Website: crate-barrel
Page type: customer-info-address
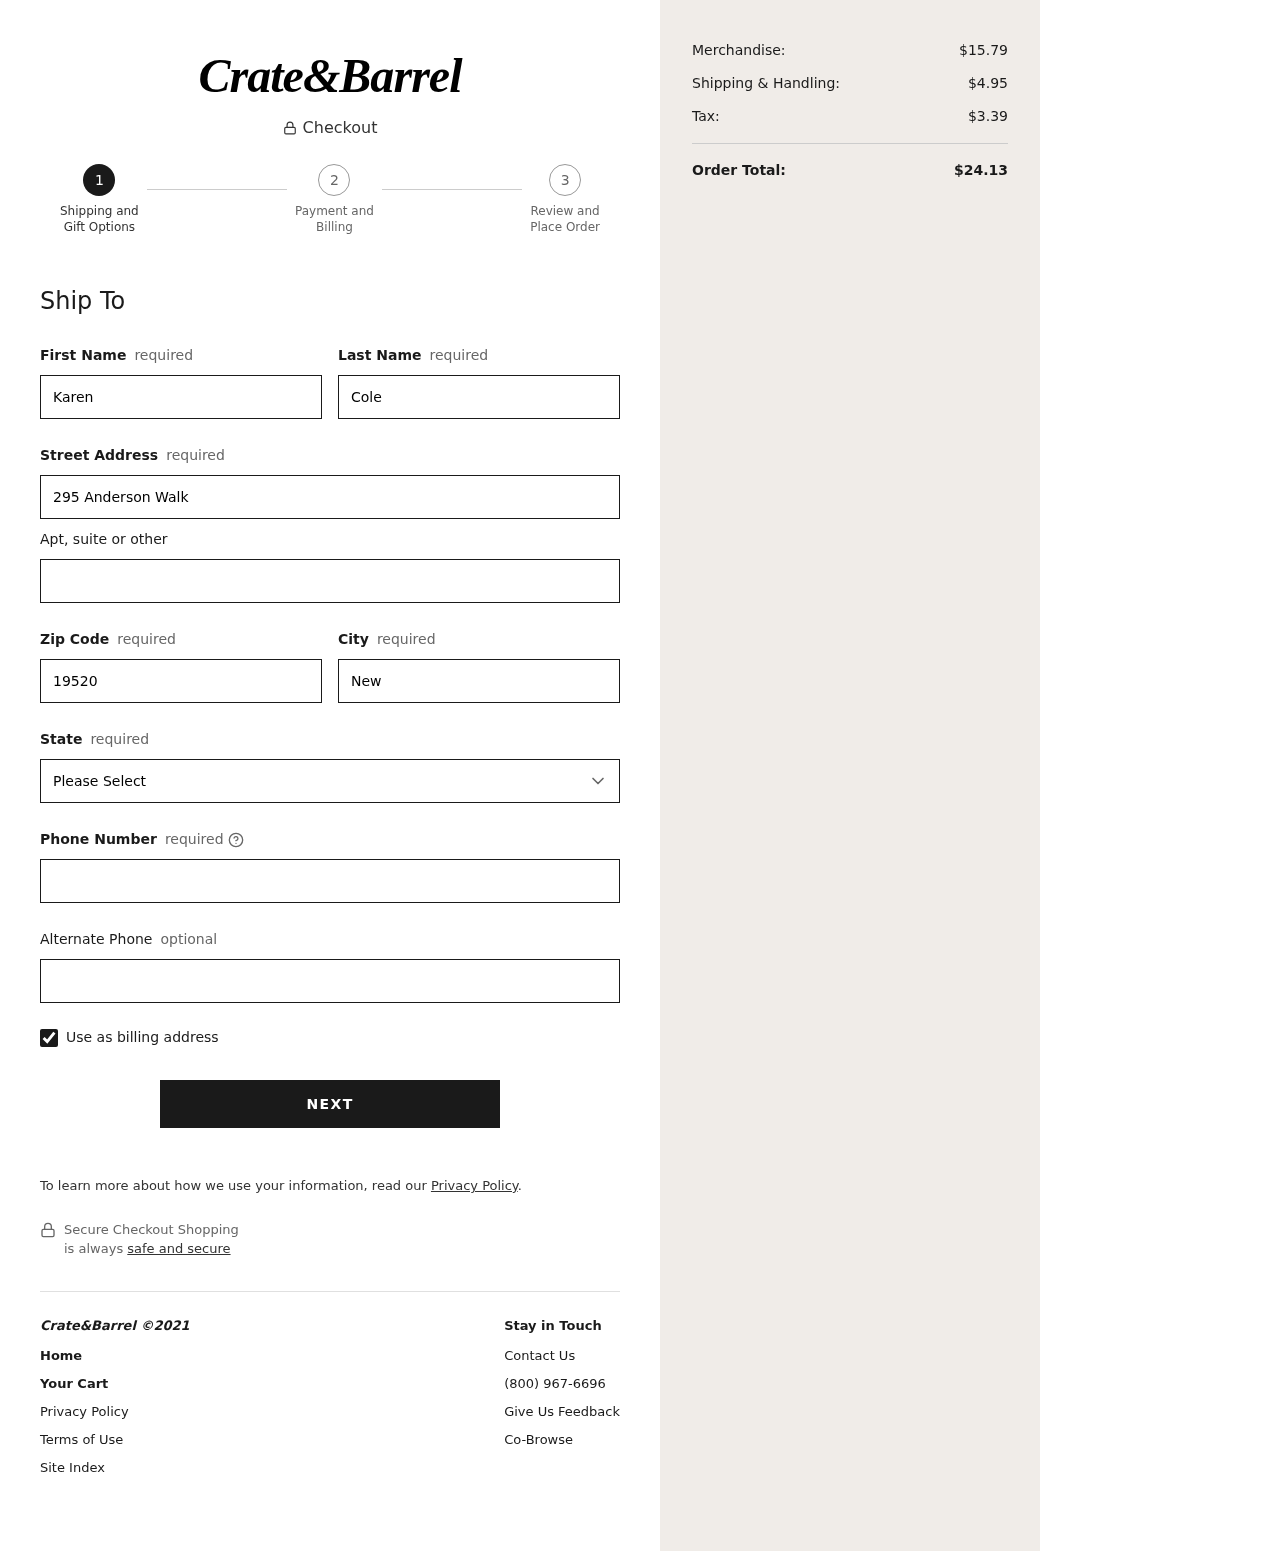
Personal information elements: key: PII_STATE
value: Rhode Island
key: PII_FIRSTNAME
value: Karen
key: PII_LASTNAME
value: Cole
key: PII_STREET
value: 295 Anderson Walk
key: PII_POSTCODE
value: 19520
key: PII_CITY
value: New Jeanland
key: PII_PHONE
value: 4627518245
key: PII_PHONE_ALT
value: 7653688371
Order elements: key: ORDER_SUBTOTAL
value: $15.79
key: ORDER_SHIPPING_COST
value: $4.95
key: ORDER_TAX
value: $3.39
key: ORDER_TOTAL
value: $24.13